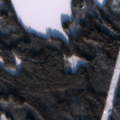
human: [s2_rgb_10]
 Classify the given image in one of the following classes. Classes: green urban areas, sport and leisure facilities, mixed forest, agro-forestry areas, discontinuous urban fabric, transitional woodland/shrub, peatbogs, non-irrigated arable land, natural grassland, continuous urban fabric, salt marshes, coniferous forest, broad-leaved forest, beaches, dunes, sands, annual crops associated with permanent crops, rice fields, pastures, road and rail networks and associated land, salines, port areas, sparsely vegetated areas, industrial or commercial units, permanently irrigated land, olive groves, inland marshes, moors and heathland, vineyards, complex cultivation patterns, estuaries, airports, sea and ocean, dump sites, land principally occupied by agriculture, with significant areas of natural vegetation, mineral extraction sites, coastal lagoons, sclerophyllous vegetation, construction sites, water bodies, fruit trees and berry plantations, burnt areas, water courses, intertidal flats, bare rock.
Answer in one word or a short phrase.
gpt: coniferous forest, mixed forest, transitional woodland/shrub, water bodies